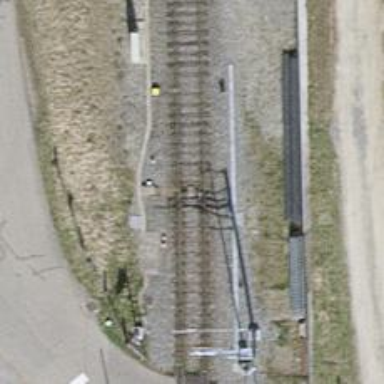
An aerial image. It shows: Railway switch.